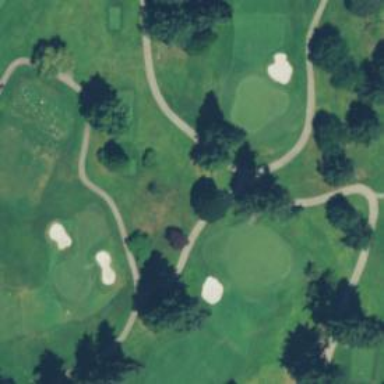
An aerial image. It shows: Path for both roads and golfers.